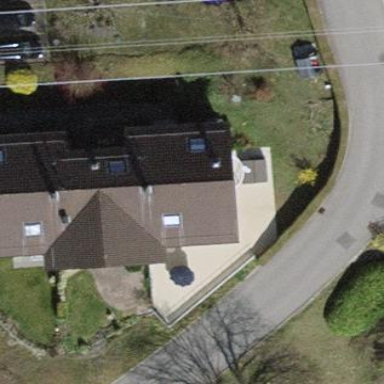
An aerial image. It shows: Semidetached house.